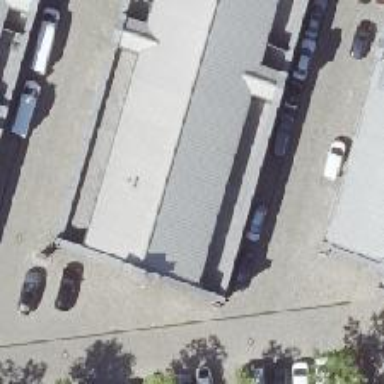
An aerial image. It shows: Industrial warehouse.